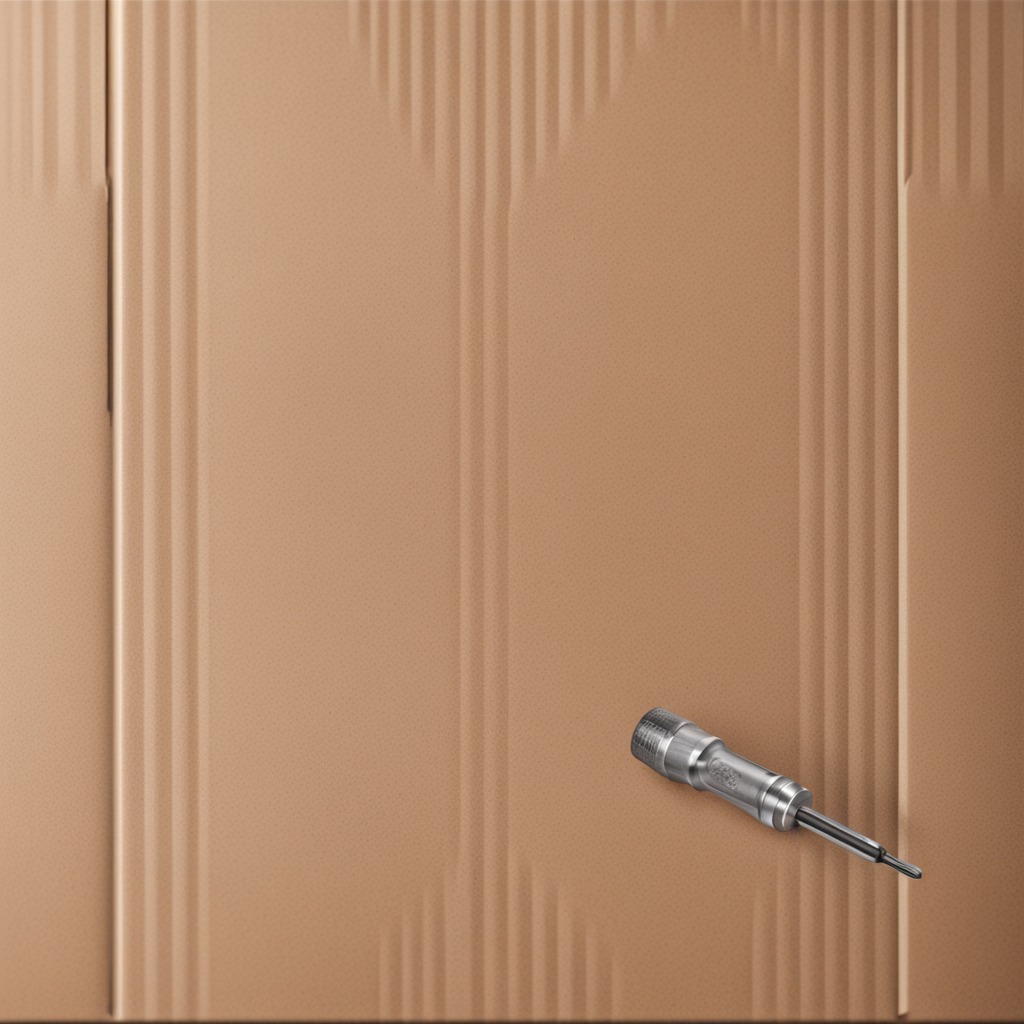
A screwdriver is lying on the cardboard box surface.